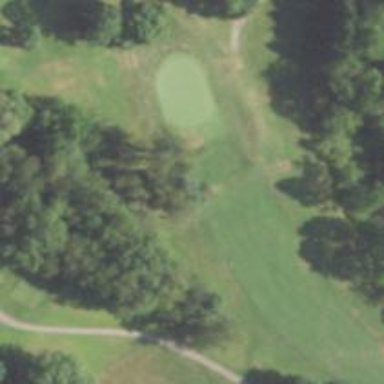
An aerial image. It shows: Golf hole.